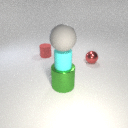
small cyan rubber cylinder below large gray rubber sphere